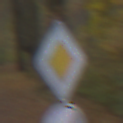
Verkehrszeichen: Vorfahrtsstrasse
Zusatzzeichen unten: EndeUeberholverbot
Umgebung: Outdoor, Nature
Tageszeit: MorningAfternoon
Wetter: Overcast
Licht: Natural
Jahreszeit: Autumn
Kontrast: LowContrast